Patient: sex M, age 51
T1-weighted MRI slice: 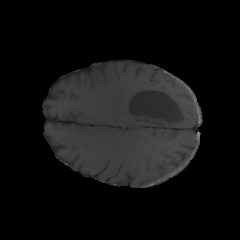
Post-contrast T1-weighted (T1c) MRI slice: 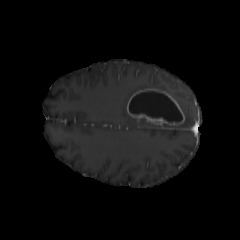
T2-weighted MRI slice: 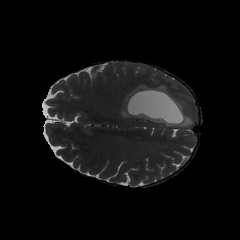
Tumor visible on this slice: yes
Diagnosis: Glioblastoma, IDH-wildtype
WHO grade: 4